【题型】填空题　【知识点】平面几何　【难度】hard
过三角形的重心作一条直线与这个三角形两边相交，如果截得的三角形与原三角形相似，那么我们把这条直线叫做这个三角形的“重似线”，这条直线与两边交点之间的线段叫做这个三角形的“重似线段”。如图，在$\triangle ABC$中，$AB = 10$，$\tan B = \frac{4}{3}$，$\tan C = 2$，点$D$、$E$分别在边$AB$、$AC$上，如果线段$DE$是$\triangle ABC$的“重似线段”，那么$DE = \underline{\ \ \ \ \ }$。

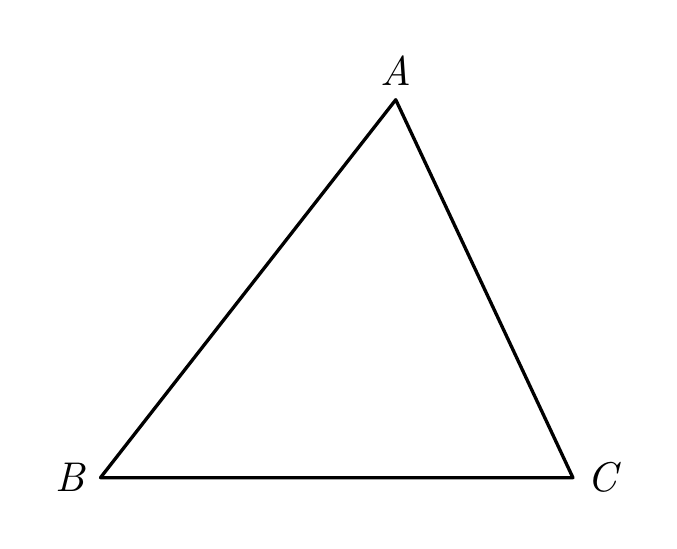
【解答】
【答案】$\frac{20}{3}$ 或 $3\sqrt{5}$

【解析】解：如图，作$AG \perp BC$于$G$，$AB = 10$，$\tan B = \frac{4}{3}$，$\tan C = 2$，
$\therefore \frac{AG}{BG} = \frac{4}{3}$，$\frac{AG}{CG} = 2$，
$\therefore AG = 8$，$BG = 6$，$CG = 4$，
$\therefore BC = BG + CG = 6 + 4 = 10$，$AC = \sqrt{8^2 + 4^2} = 4\sqrt{5}$，

作$\triangle ABC$的中线$AF$，$Q$为$\triangle ABC$的重心，

$\therefore \frac{AQ}{AF} = \frac{2}{3}$，

$\because$ 线段$DE$是$\triangle ABC$的“重似线段”，

$^{\textcircled{1}}$ 当$\triangle ADE \backsim \triangle ABC$时，
$\therefore \angle ADE = \angle B$，$\frac{AD}{AB} = \frac{DE}{BC}$，
$\therefore DE \parallel BC$，
$\therefore \frac{AD}{AB} = \frac{AQ}{AF} = \frac{2}{3}$，
$\therefore \frac{AD}{10} = \frac{DE}{10} = \frac{2}{3}$，
$\therefore DE = \frac{20}{3}$，$AD = \frac{20}{3}$；

$^{\textcircled{2}}$ 当$\triangle AD'E' \backsim \triangle ACB$时，过$B$作$BH \perp AC$交$AC$于$H$，

$\therefore \angle AE'D' = \angle ABC$，$\angle AD'E' = \angle C$，$\frac{AE'}{AB} = \frac{AD'}{AC} = \frac{D'E'}{BC}$，

$\because BA = BC = 10$，
$\therefore \angle C = \angle BAC$，$AH = CH = 2\sqrt{5}$，
$\therefore \angle BAC = \angle AD'E'$，$BH = \sqrt{10^2 - (2\sqrt{5})^2} = 4\sqrt{5}$，$Q$在$BH$上，
$\therefore AE' = D'E'$，

$\because \frac{BQ}{BH} = \frac{2}{3}$，
$\therefore QH = \frac{4\sqrt{5}}{3}$，

$\because \tan\angle AE'D' = \tan\angle ABC = \frac{4}{3}$，
$\therefore \frac{\frac{4\sqrt{5}}{3}}{E'H} = \frac{4}{3}$，则$E'H = \sqrt{5}$，
$\therefore D'E' = AE' = AH + HE' = 2\sqrt{5} + \sqrt{5} = 3\sqrt{5}$。

综上：$DE = \frac{20}{3}$ 或 $3\sqrt{5}$；

故答案为：$\frac{20}{3}$ 或 $3\sqrt{5}$。
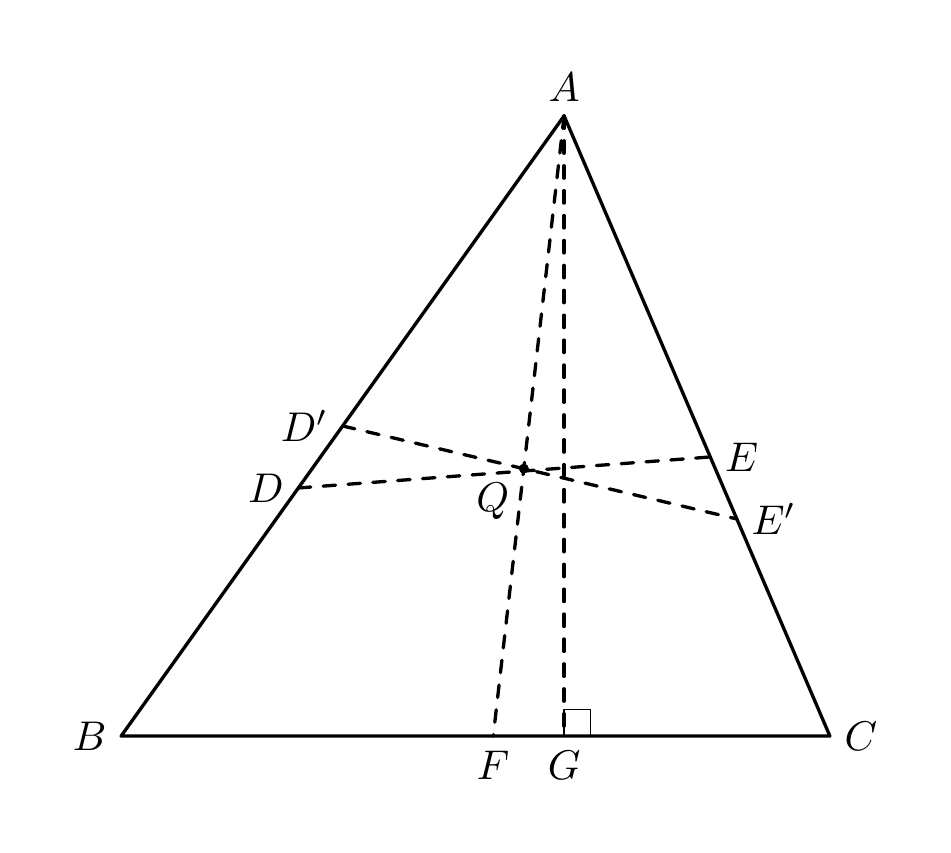
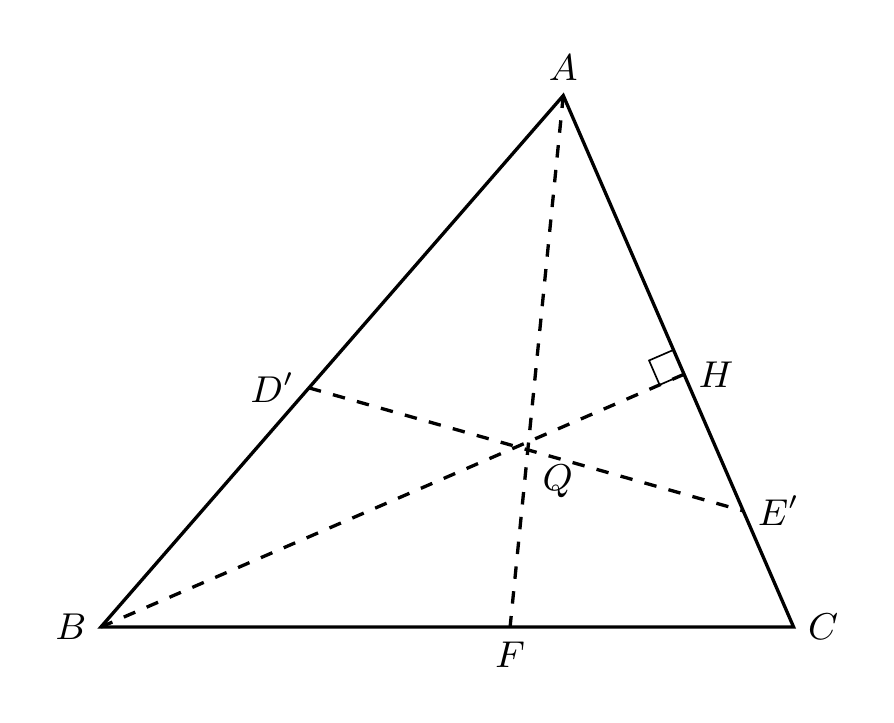